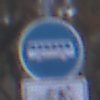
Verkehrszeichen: Busssonderstreifen
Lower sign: EinspurigeFahrzeugeFrei4
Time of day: SunriseSunset
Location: Outdoor (Urban)
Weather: PartlyCloudy
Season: NotSpecified
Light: Natural